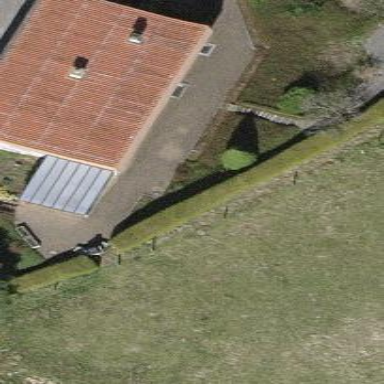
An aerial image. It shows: Simple house.